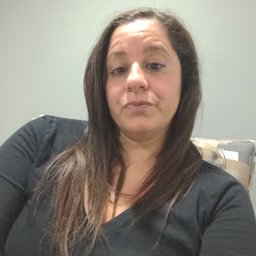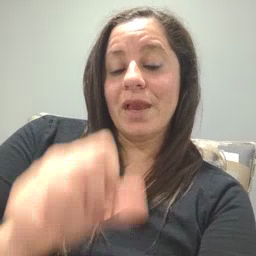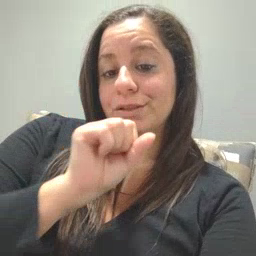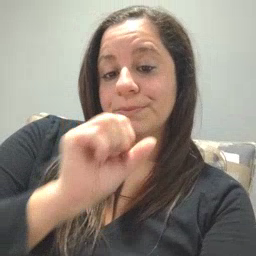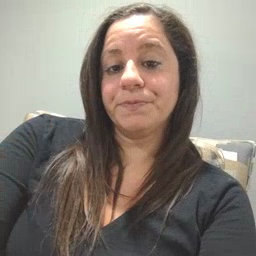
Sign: icecream